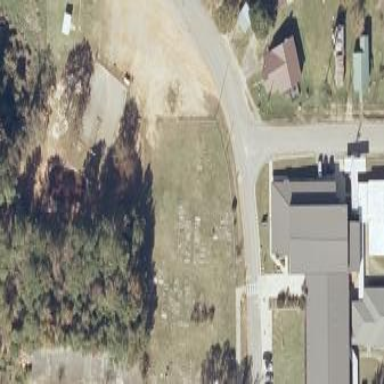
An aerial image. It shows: Cemetery.